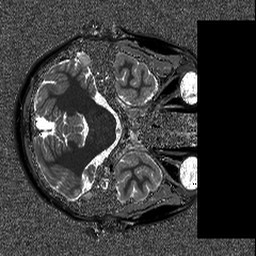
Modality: T1map
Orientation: axial
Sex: female